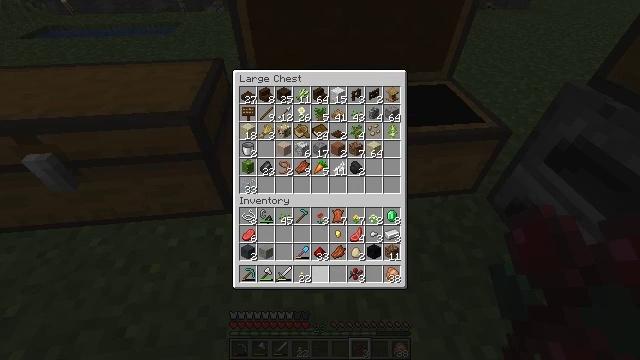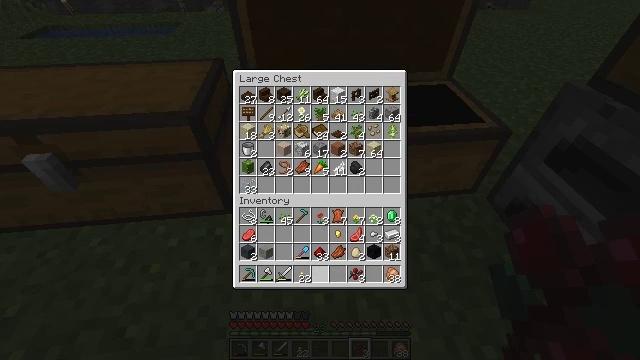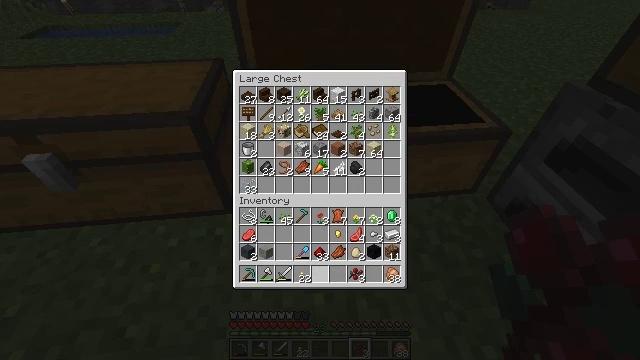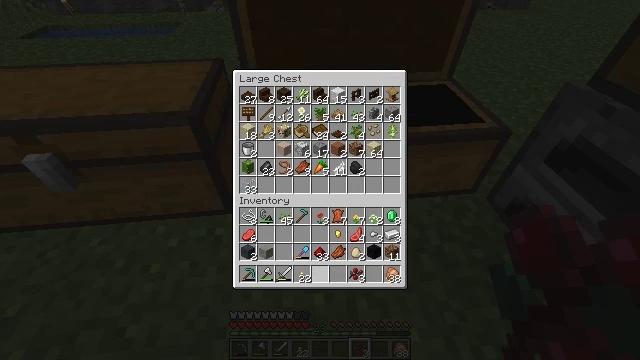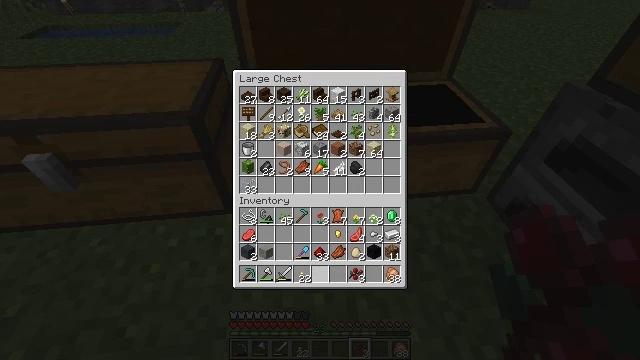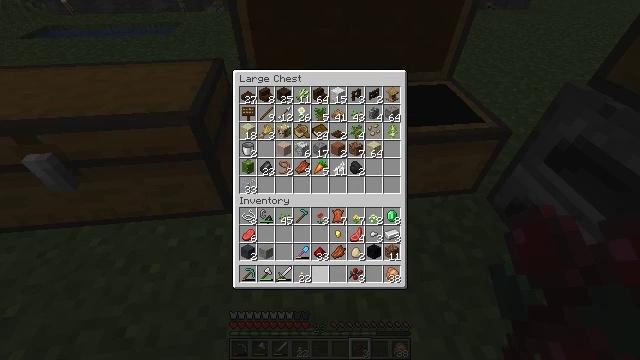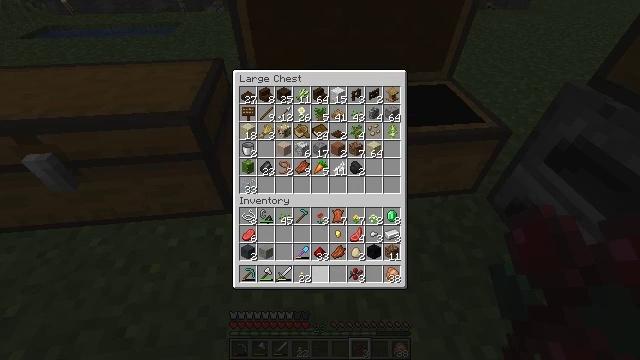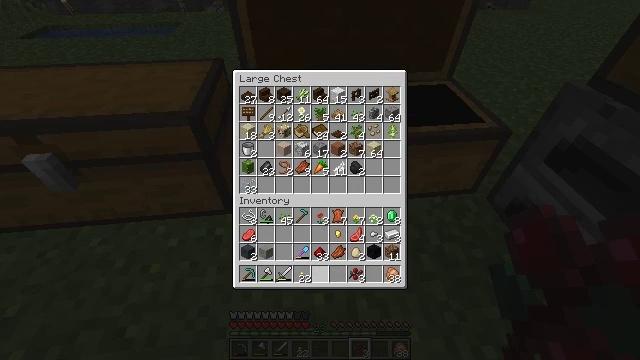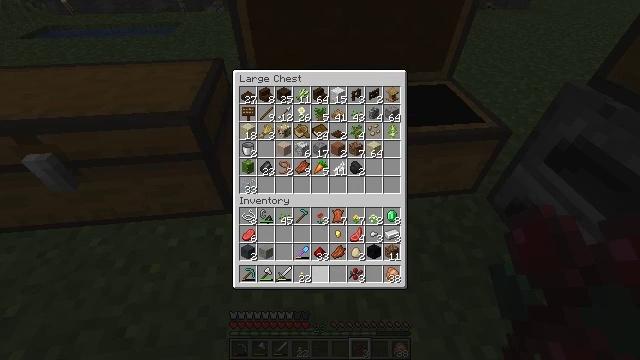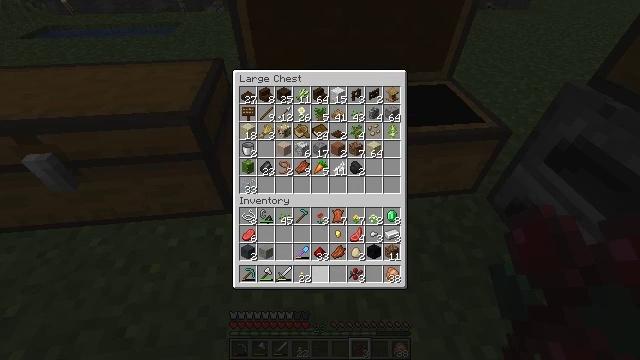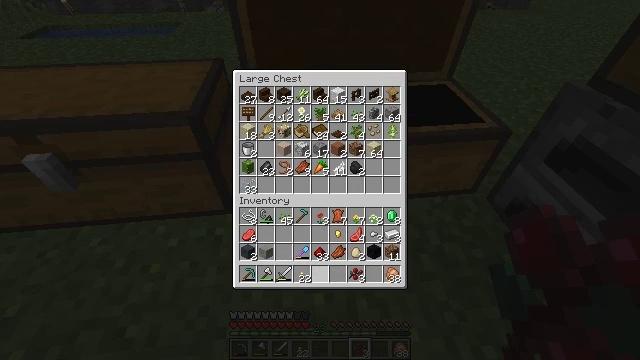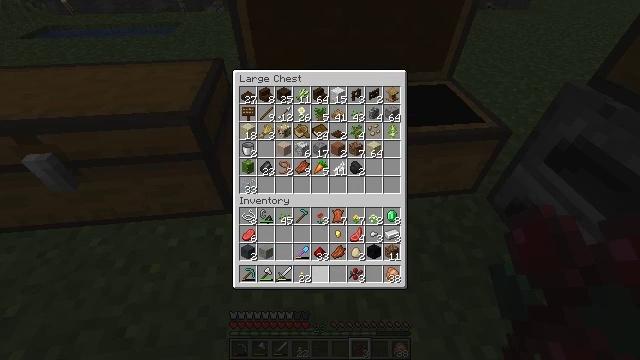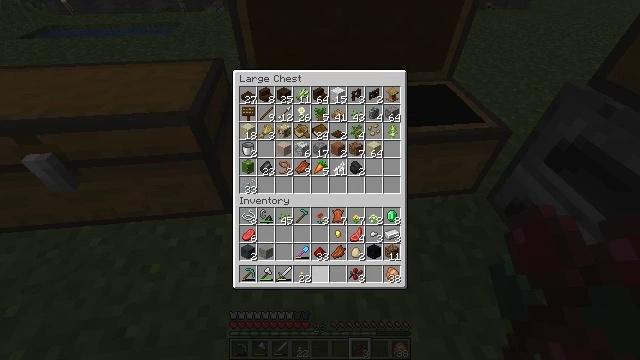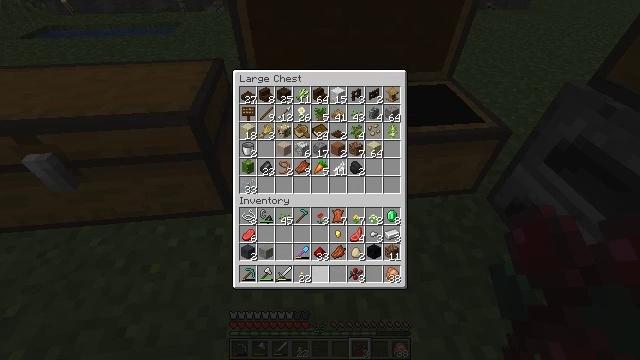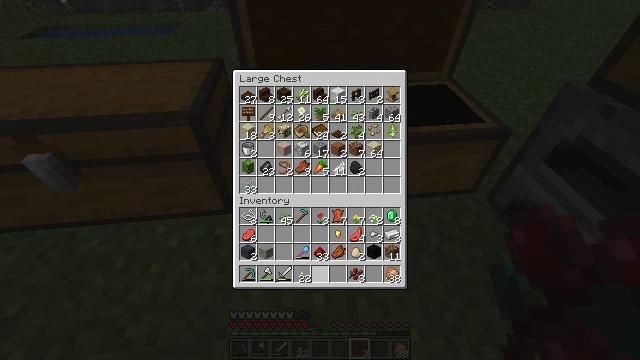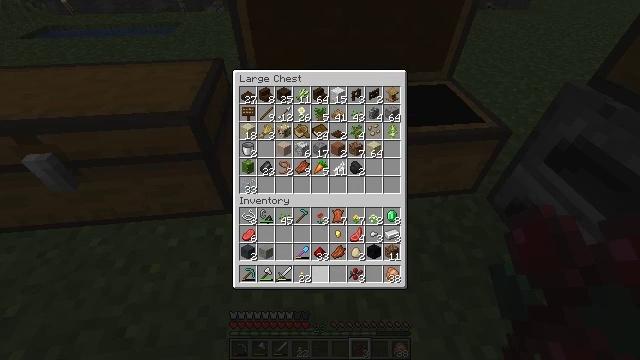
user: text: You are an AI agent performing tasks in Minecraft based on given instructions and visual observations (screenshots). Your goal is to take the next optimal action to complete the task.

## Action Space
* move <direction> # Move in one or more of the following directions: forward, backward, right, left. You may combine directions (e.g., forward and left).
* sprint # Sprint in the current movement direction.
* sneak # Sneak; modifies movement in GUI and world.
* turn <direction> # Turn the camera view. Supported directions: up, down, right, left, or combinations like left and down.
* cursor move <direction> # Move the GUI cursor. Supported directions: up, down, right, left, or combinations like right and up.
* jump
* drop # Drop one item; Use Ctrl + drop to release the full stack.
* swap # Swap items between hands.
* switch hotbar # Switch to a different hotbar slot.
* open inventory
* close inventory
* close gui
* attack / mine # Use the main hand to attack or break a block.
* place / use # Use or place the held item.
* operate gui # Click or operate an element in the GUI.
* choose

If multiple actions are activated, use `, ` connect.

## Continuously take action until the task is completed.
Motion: motion action
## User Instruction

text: Activate the furnace to craft dried kelp.
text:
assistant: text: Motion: sneak
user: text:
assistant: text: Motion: sneak
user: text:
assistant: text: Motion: sneak
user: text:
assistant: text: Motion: sneak
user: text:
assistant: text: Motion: sneak
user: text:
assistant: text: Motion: sneak
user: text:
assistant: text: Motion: sneak
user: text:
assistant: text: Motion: sneak
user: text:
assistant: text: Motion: sneak
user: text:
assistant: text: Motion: sneak
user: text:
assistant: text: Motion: sneak
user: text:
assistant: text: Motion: sneak
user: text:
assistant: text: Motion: sneak
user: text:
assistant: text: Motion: sneak
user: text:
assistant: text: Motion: sneak
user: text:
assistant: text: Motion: sneak
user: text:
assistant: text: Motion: sneak
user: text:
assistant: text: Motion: sneak, turn up
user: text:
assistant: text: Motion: sneak, turn up
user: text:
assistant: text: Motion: sneak
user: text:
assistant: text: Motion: sneak
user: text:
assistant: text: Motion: sneak
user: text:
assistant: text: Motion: sneak
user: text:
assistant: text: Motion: sneak
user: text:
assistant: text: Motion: sneak
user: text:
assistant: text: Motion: sneak
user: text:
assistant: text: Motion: sneak
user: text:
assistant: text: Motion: sneak
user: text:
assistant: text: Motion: sneak
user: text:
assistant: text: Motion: sneak, attack / mine